Interaction volume radius: 10 \u00c5
Interaction volume height: 20 \u00c5
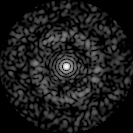
Disorder parameter: 0.8364